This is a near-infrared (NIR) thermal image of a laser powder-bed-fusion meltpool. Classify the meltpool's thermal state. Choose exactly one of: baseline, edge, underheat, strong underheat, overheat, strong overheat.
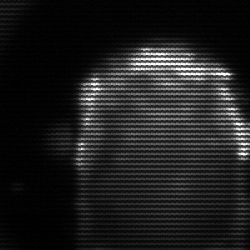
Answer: baseline